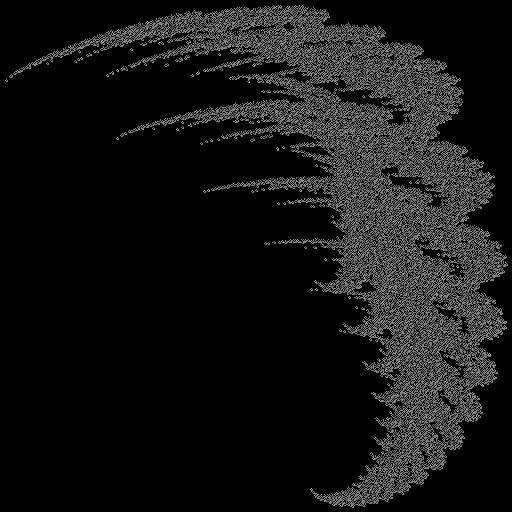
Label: snowdrift